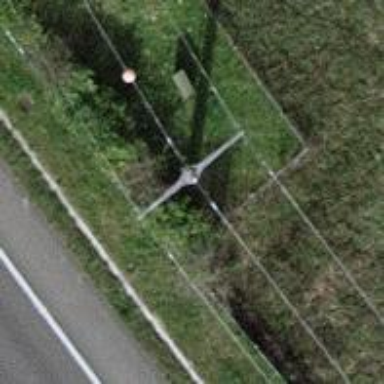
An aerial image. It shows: Concrete power pole.